Question: I am using the <URL>. I use it like this:
'''
<input type="text" id="name" name="test" data-provide="typeahead">
'''
And the jQuery:
'''
$.get('/design/assets/advertisements/countries.json', function(data) {
$("#name").typeahead({
source: data
});
$('#name').tagsinput({
typeahead: {
source: data
}
});
}, 'json');
'''
However, the typeahead and tags works to some point. Whenever I enter some words, i get suggestions, but whenever I've selected a suggestion, whatever I was writing will be added after the tag input.
If I write "'Bah'" and select "'Bahamas'", it looks like this: (Where I would believe that it would delete the "Bah")

I get this error - I don't know if that's the reason:
'''
Uncaught TypeError: Cannot read property 'name' of undefined
'''
The error is called to this file: 'bootstrap3-typeahead.js'
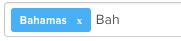
Answer: I've downloaded non-min version of bootstrap-3 typeahead plugin and changed this:
'''
displayText: function(item) {
return item.name || item;
},
'''
to this
'''
displayText: function(item) {
if (typeof item == 'undefined') {
return '';
}
return item.name || item;
},
'''
It solved the problem.
Actually I don't know whether it's a bootstrap-3 typeahead plugin bug or some kind of it's incompatibility with bootstrap tags input plugin which I use.